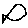
Label: fish